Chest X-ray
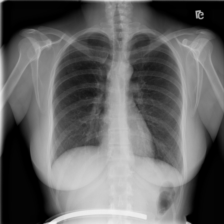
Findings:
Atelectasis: negative
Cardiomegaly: negative
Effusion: negative
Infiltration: negative
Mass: negative
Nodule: negative
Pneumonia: negative
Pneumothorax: positive
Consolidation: positive
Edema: negative
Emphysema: negative
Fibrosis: negative
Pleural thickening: negative
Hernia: negative